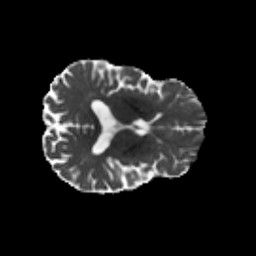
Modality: MD
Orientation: axial
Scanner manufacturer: siemens
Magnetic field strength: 3 T
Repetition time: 8.8 s
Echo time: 0.085 s